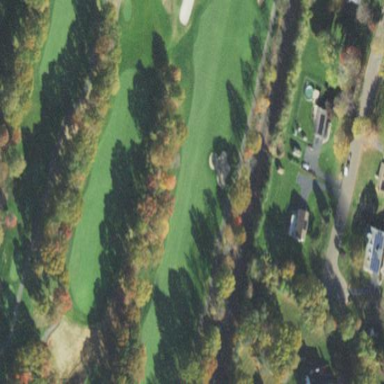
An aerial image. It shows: Grassy area designated as golf fairway.